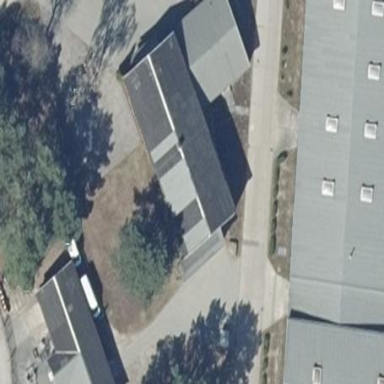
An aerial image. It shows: Building.